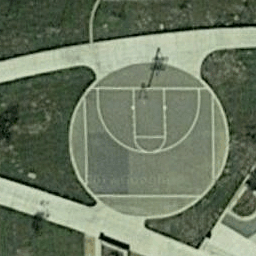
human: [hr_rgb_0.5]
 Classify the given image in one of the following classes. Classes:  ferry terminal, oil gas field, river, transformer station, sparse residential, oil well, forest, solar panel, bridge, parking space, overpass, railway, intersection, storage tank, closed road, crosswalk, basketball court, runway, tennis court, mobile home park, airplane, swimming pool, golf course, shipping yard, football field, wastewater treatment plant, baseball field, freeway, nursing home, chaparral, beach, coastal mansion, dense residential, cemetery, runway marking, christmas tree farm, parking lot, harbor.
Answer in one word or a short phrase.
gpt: basketball court